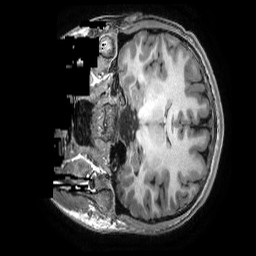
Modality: T1w
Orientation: coronal
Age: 20
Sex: male
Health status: healthy
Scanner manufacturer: ge